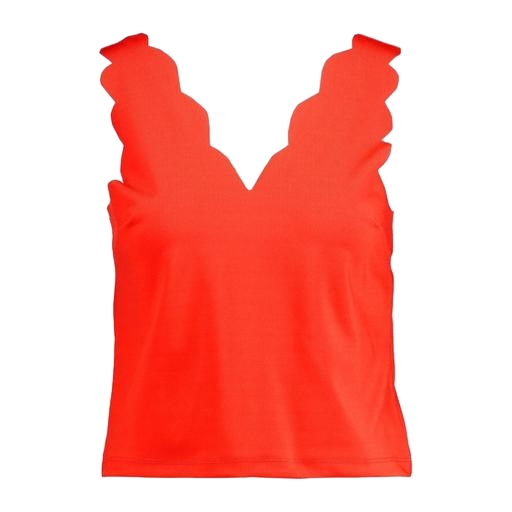
red v-neck split-back crop top, red avalon v-neck sleeveless top, red fitted crop top, white background